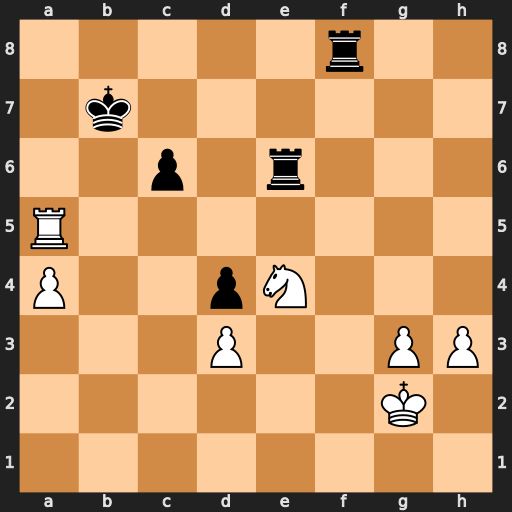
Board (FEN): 5r2/1k6/2p1r3/R7/P2pN3/3P2PP/6K1/8
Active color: w
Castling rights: -
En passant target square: -
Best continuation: Nc5+ Kb6 Nxe6